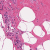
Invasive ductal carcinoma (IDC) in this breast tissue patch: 0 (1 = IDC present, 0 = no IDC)